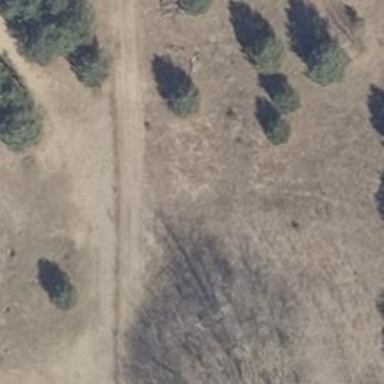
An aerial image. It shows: Dirt track road with grade 4 tracktype.